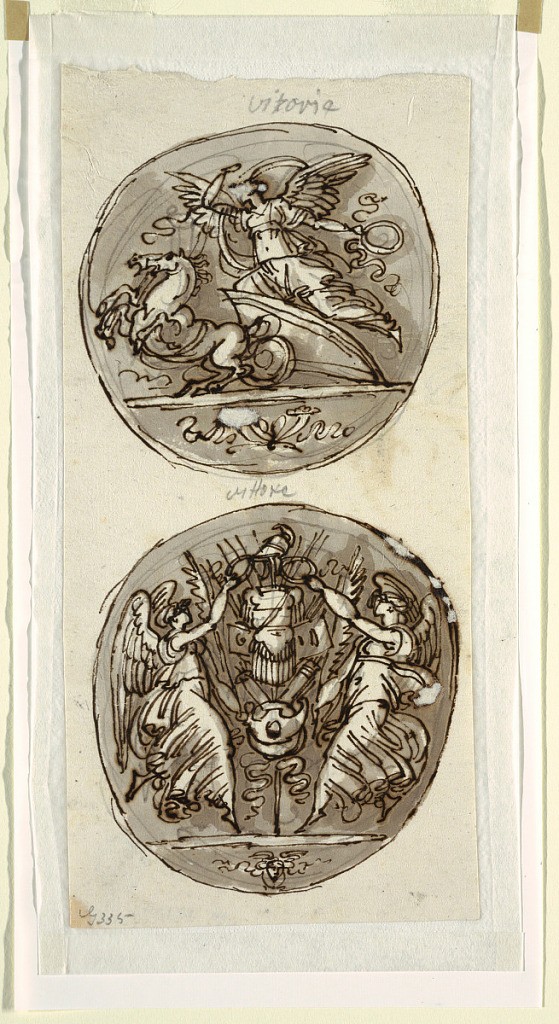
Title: Two Victories in Roundels
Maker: Felice Giani, Italian, 1758–1823
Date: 1812
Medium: Pen and brown ink, brush with brownish grey wash on rough laid paper
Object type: Drawing
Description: Vertical rectangle top: circular medallion with Victory in chariot, directed toward left.  Bottom: ovoidal medallion with two female genii raising wreaths above, panoply. Caption above top medallion, "Vittorie;" and bottom medallion "Vittore"

Captions, as in 1901-39-3259: "Vittorie." Verso: part of pen sketch similar to 1901-39-3259.